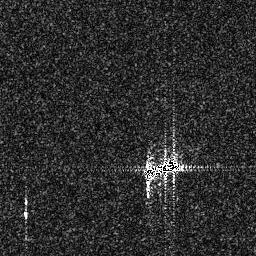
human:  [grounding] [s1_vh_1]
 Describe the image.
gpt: In the satellite image, there is  <ref>1 medium ship </ref> <box>[[54, 60, 69, 71, 0]]</box> located at center.